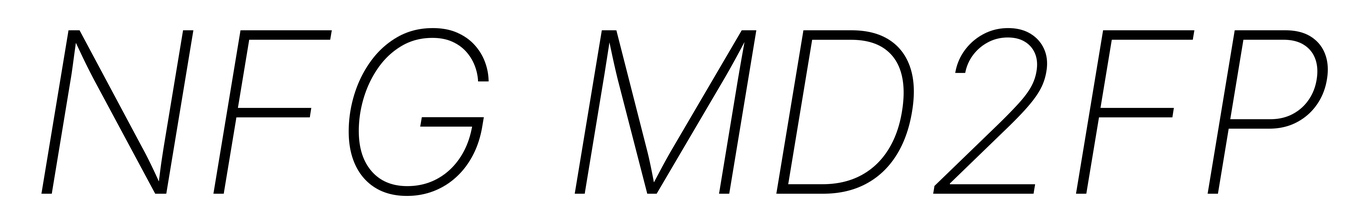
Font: Inter-Italic_ExtraLight_Italic